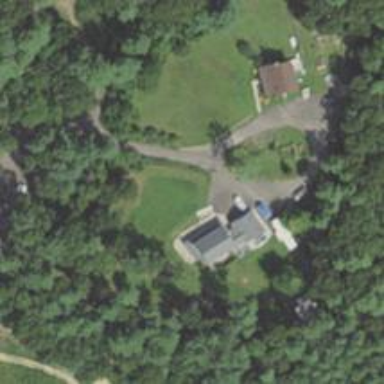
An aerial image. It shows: Driveway.